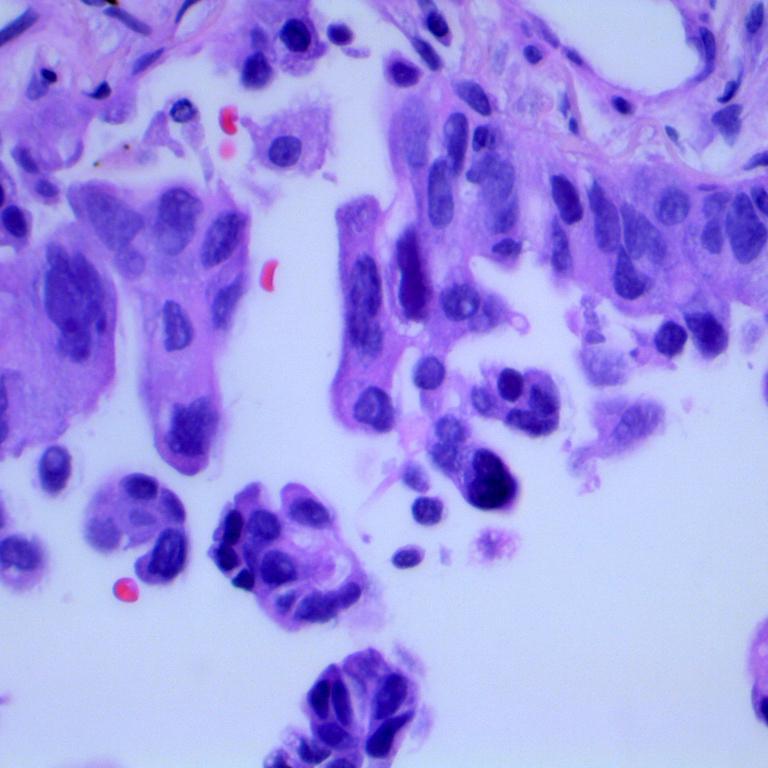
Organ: lung
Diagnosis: adenocarcinomas